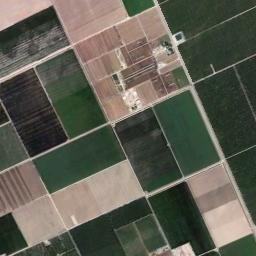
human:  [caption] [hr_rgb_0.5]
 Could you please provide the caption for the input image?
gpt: There are many neat rows of rectangular farmlands .

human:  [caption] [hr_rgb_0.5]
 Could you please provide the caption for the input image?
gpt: Many neatly arranged dark green, light green, Khaki and light brown mixed sized rectangular farm fields .

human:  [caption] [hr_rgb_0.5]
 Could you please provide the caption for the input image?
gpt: There are some deep green and bare rectangular farmland .

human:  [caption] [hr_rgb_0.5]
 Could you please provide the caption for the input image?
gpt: Some rectangular farmlands of different colors and sizes are neatly arranged on the ground .

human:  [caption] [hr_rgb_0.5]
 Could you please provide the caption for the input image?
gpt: There are many green rectangular farmlands and yellow ones .